Interaction volume radius: 5 \u00c5
Interaction volume height: 15 \u00c5
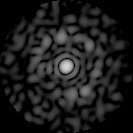
Disorder parameter: 0.8518